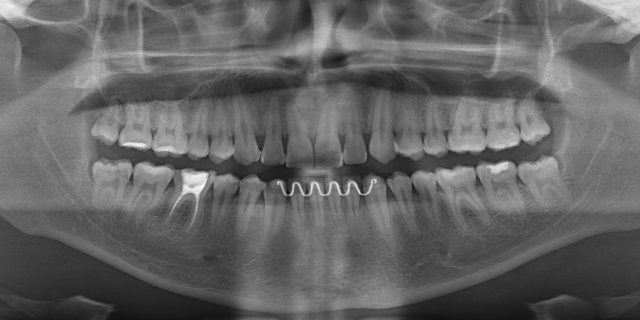
adult